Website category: sports
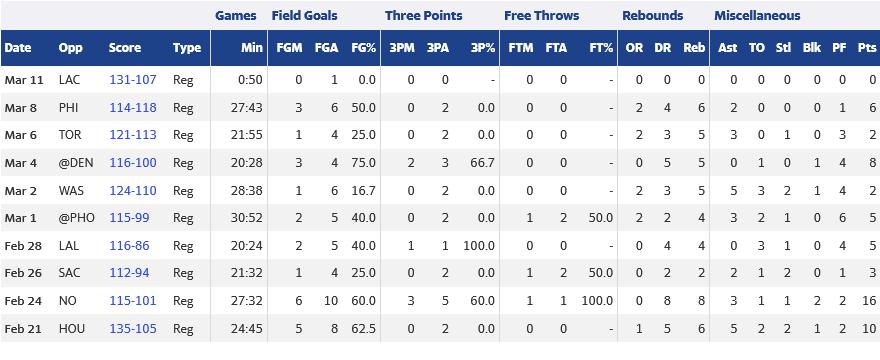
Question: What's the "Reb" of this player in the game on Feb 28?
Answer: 4

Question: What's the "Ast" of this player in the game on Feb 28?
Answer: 0

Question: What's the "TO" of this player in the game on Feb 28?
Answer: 3

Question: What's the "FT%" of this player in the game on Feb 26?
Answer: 50.0

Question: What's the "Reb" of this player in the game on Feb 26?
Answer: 2

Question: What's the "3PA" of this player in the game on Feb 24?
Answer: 5

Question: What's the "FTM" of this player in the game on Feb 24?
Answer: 1

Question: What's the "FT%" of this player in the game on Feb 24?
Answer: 100.0

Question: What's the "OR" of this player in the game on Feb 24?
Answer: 0

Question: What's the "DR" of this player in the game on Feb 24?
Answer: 8

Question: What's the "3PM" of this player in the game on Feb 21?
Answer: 0

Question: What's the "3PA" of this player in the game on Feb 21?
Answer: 2

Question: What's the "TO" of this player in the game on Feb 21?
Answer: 2

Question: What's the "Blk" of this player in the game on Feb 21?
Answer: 1

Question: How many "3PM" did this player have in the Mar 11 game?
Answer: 0

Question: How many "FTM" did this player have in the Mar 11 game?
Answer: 0

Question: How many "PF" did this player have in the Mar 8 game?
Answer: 1

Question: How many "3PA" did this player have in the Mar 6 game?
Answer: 2

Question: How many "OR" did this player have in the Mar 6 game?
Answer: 2

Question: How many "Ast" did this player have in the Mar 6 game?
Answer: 3

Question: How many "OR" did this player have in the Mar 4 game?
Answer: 0

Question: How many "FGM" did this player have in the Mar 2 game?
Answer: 1

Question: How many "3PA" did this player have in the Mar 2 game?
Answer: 2

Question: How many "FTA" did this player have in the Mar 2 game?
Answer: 0

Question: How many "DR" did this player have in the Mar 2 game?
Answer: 3

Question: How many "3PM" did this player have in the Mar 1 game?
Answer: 0

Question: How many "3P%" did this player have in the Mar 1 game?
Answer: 0.0

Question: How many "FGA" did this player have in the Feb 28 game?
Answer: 5

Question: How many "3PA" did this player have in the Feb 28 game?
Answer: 1

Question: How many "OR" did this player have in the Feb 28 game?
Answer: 0

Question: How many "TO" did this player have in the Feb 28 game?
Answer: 3

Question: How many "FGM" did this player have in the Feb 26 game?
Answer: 1

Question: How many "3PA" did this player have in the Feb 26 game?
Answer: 2

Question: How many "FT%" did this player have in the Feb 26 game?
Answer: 50.0

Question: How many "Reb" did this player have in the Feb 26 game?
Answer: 2

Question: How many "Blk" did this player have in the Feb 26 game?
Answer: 0

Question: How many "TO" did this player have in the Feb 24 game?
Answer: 1

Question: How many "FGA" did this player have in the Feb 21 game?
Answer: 8

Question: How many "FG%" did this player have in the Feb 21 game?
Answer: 62.5

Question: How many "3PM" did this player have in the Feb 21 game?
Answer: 0

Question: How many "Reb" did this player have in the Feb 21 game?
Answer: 6

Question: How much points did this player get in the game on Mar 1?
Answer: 5

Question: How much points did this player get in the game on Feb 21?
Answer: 10

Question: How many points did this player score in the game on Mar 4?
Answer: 8

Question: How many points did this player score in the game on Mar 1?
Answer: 5

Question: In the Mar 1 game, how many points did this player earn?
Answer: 5

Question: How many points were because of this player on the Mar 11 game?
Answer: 0

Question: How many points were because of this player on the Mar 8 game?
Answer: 6

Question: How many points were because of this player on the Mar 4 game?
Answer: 8

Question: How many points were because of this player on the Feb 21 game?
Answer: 10